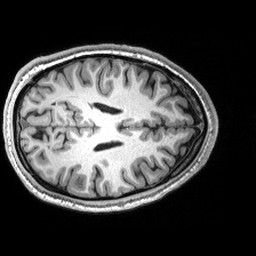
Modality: T1w
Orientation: axial
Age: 25
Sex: male
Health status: healthy
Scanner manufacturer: siemens
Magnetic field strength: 3 T
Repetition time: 2.53 s
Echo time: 0.00288 s